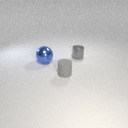
large blue metal sphere in front of small gray metal cylinder